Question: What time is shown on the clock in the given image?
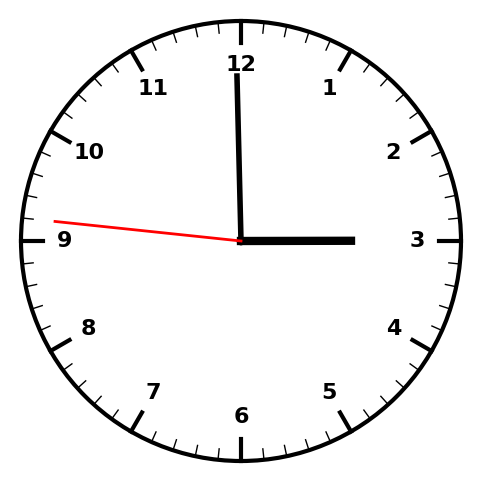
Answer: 02:59:46